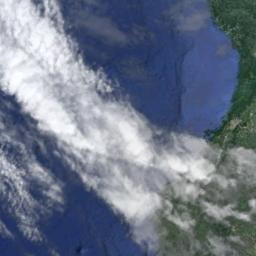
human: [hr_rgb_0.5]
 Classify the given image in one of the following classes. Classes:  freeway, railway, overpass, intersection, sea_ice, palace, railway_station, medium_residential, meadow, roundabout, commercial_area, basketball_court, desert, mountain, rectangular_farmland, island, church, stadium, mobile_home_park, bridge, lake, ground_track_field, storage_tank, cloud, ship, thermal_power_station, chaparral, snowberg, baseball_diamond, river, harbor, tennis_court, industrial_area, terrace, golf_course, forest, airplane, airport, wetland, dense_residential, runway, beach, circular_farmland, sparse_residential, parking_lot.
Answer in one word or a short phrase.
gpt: cloud